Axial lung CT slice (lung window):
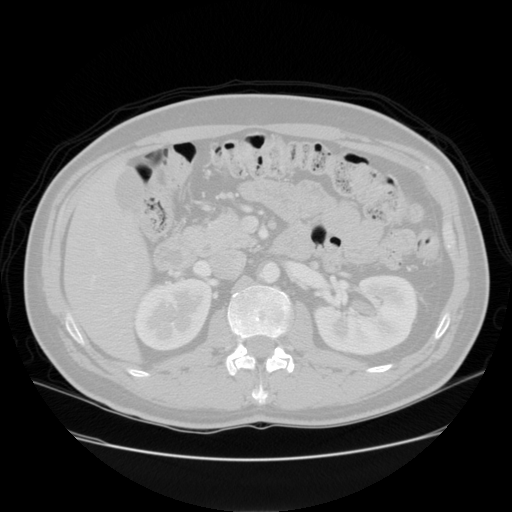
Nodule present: no